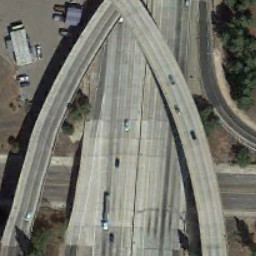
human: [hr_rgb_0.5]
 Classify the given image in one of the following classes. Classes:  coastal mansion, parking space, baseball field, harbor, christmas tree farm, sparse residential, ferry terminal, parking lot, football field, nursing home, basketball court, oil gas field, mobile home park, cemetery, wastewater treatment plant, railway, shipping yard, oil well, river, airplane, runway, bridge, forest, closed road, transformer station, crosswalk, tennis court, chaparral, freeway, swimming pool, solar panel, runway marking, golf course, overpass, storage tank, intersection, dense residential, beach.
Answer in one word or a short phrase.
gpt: overpass